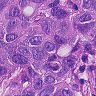
Metastatic tissue present: yes